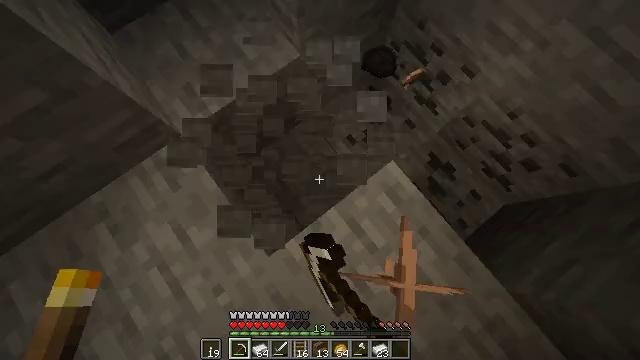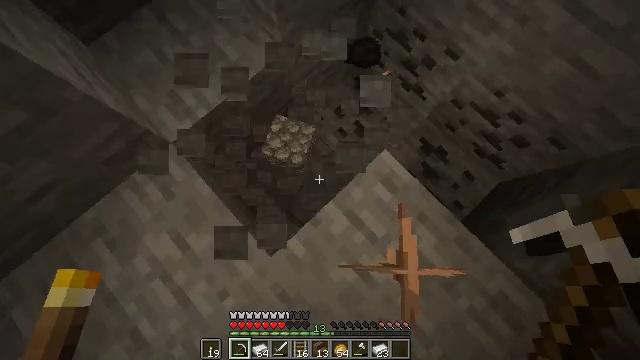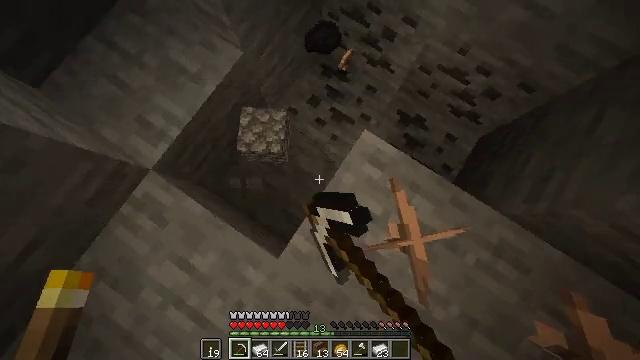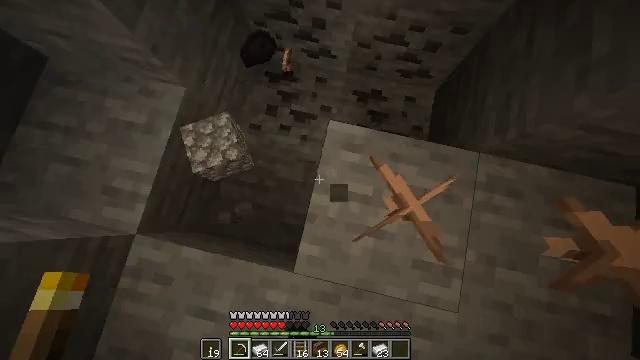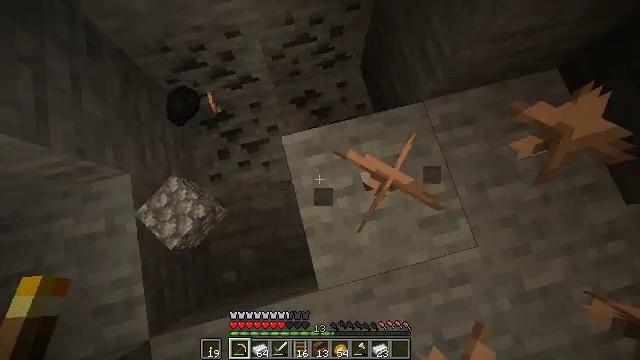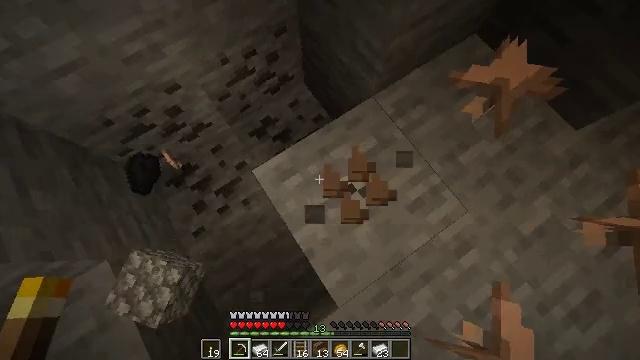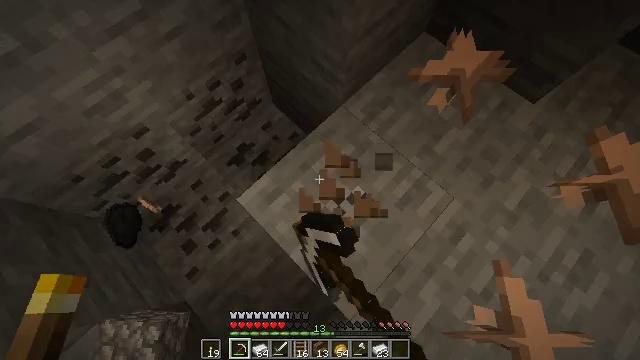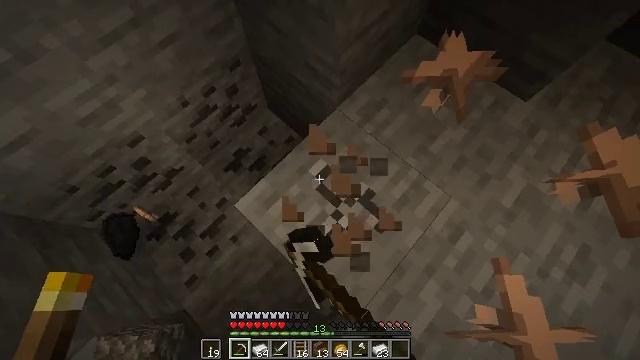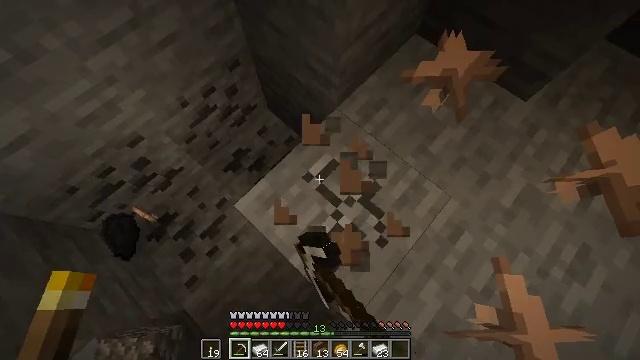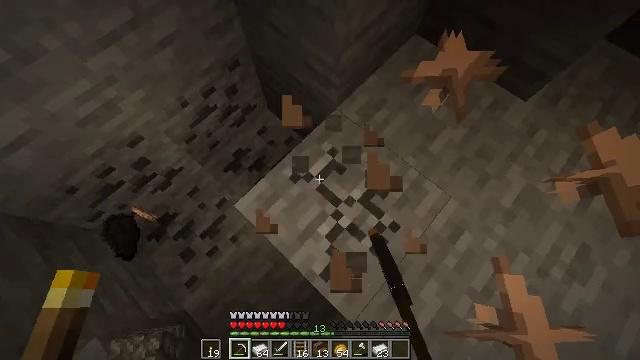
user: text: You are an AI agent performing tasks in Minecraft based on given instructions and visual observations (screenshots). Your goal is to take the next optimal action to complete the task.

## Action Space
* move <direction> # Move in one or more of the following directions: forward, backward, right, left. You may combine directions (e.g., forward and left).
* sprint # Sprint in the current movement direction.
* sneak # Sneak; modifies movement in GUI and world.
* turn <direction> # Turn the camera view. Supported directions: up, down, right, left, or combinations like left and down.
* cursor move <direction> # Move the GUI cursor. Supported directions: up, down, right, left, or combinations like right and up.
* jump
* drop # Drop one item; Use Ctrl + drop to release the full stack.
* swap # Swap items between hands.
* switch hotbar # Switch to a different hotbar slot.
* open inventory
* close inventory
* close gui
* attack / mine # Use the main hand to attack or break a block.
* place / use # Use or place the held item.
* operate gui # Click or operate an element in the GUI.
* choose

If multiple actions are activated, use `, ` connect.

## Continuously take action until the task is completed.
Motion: motion action
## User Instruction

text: Break the brown mushroom from its spot.
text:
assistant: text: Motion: turn right and down, attack / mine
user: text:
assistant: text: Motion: turn right and down, attack / mine
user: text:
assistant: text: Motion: turn right, attack / mine
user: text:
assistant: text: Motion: turn right and up, attack / mine
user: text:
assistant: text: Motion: turn right and up, attack / mine
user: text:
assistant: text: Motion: turn right and up, attack / mine
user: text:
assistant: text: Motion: turn right, attack / mine
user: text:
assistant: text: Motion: attack / mine
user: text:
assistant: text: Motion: attack / mine
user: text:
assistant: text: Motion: attack / mine